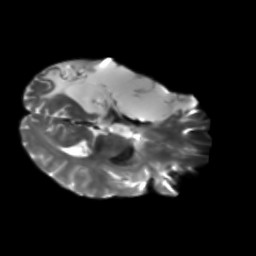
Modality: T2w
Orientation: axial
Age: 40
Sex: male
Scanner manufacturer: siemens
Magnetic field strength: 3 T
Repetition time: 5.25 s
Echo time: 0.08 s